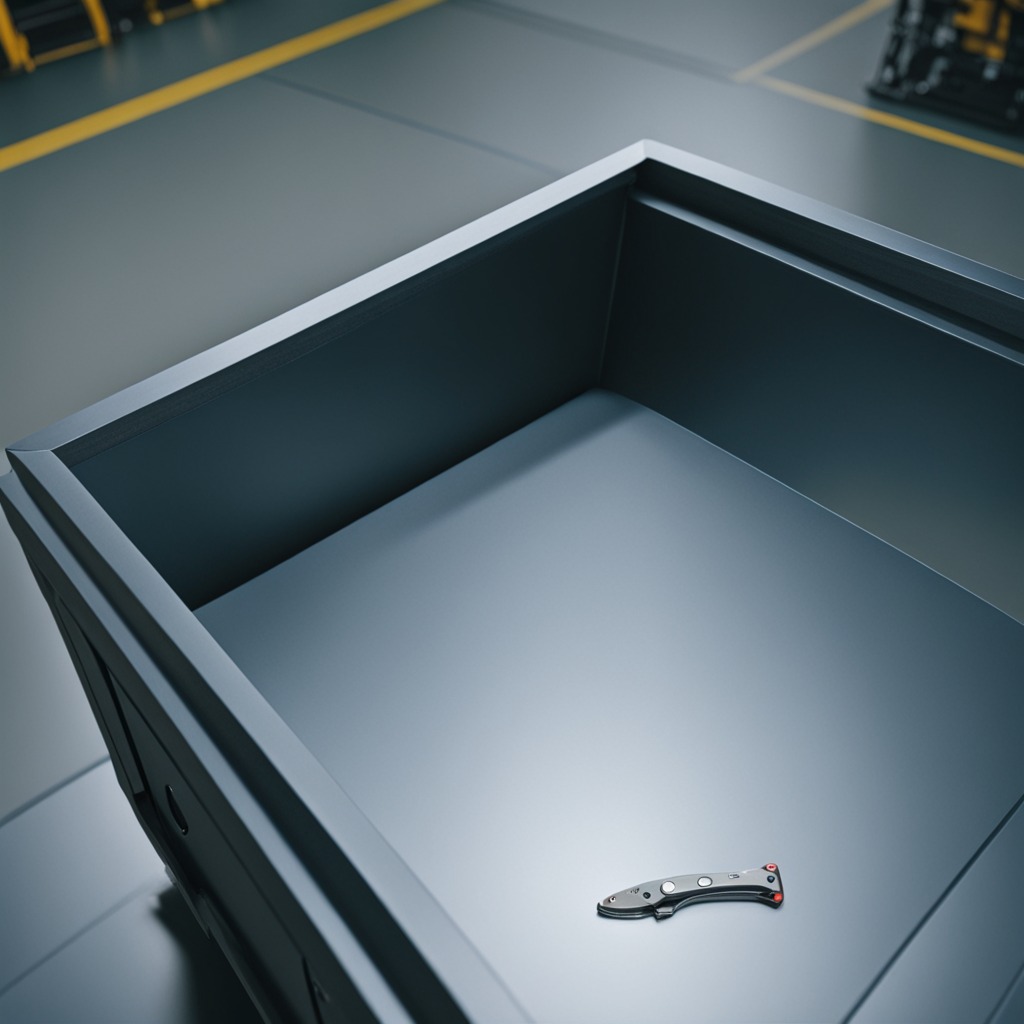
A utility knife is lying on the toolbox surface.